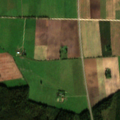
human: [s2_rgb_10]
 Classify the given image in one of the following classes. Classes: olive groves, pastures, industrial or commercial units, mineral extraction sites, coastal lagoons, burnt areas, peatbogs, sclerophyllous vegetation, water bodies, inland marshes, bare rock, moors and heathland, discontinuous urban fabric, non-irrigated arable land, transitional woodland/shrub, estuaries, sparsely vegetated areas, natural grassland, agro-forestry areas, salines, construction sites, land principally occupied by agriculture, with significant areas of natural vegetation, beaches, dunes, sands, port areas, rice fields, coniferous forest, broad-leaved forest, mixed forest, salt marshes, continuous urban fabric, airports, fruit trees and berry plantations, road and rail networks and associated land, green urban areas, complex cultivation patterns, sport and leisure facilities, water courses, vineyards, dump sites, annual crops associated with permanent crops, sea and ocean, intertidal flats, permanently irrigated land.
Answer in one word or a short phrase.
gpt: non-irrigated arable land, coniferous forest, mixed forest, transitional woodland/shrub